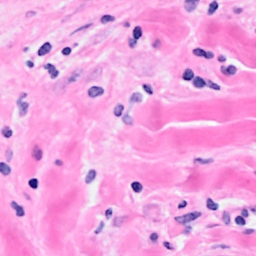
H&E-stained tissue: Breast